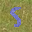
Label: 5